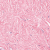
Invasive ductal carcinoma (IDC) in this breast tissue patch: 0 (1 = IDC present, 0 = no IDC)